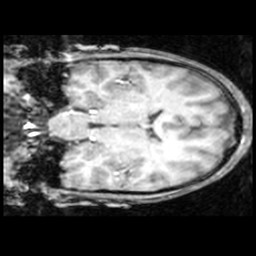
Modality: T1w
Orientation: coronal
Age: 11
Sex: male
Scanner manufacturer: ge
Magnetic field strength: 1.5 T
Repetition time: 0.03333 s
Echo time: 0.008 s